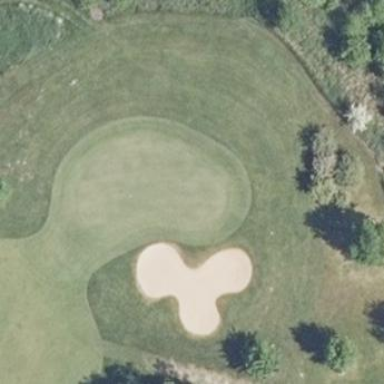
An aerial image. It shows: Golf green.